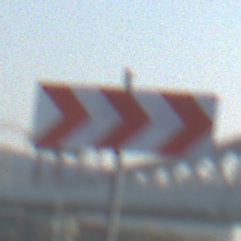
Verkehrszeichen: RichtungstafelnInKurvenGrossLinks
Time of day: SunriseSunset
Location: Outdoor (Urban)
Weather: Clear
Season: NotSpecified
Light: Natural